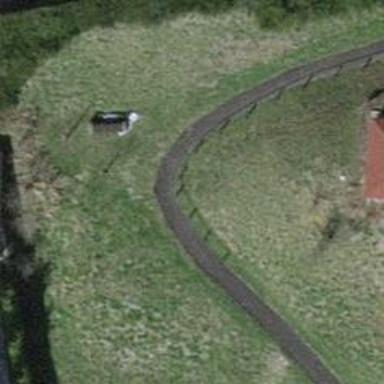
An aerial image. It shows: Footway that serves as golf path.